Question: So I've been working on this for 2 days now, and I've gotten the basics of java.swing down (I hope, at least, as I started learning it to 2 days ago.)
Anyhow, I successfully loaded a background image, but I can't seem to get the foreground one to work. I'm not sure what code you'll need, so I'll post all of it. And while you take a look at it, did I set up my JPanels correctly? (specifically the allContent and fourRows ones.)
'''
import java.awt.*;
import java.awt.image.BufferedImage;
import java.io.File;
import java.io.IOException;
import java.io.InputStream;
import javax.imageio.ImageIO;
import javax.swing.*;
import java.util.*;
import junit.framework.Test;
public class MainFrame {
//Variables
private static final String IMAGE_PATH = "imageFolder/warlordsOrganizerBackground.png";
private static final String IMAGE_PATH2 = "imageFolder/warlordsLogo.png";
public static JFrame programFrame;
public static JLabel warlordsBackground;
public static JLabel warlordsLogo;
public static JPanel allContent;
public static JPanel fourRows;
public static JScrollPane scrollPane;
//Making the parts for the GUI
public static void createGUI(){
//programFrame Title and Layout
programFrame = new JFrame("Warlords Organizer");
programFrame.setLayout(new BorderLayout());
Icon backgroundIcon = new ImageIcon(IMAGE_PATH);
warlordsBackground = new JLabel(backgroundIcon);
File imageFile = new File(IMAGE_PATH);
File imageFile2 = new File(IMAGE_PATH2);
//Warlords Logo JLabel
Icon logoIcon = new ImageIcon(IMAGE_PATH2);
warlordsLogo = new JLabel(logoIcon);
//New JPanel for GridLayout
fourRows = new JPanel(new GridLayout(0,4));
fourRows.setLayout(new GridLayout());
//Makes the Initial BorderLayout (Using allContent JPanel)
allContent = new JPanel();
allContent.setLayout(new BorderLayout());
allContent.add(warlordsLogo, BorderLayout.NORTH);
allContent.setVisible(true);
allContent.add(fourRows, BorderLayout.CENTER);
//Add ScrollPane / MAKE SURE TO ADD TO new JScrollPane WHERE IT NEEDS TO BE / TEXT
scrollPane = new JScrollPane(allContent);
scrollPane.setHorizontalScrollBarPolicy(JScrollPane.HORIZONTAL_SCROLLBAR_NEVER);
scrollPane.setVerticalScrollBarPolicy(JScrollPane.VERTICAL_SCROLLBAR_ALWAYS);
scrollPane.setOpaque(false);
scrollPane.getViewport().setOpaque(false);
//JFrame programFrame Constructors
programFrame.setDefaultCloseOperation(JFrame.EXIT_ON_CLOSE);
programFrame.setContentPane(warlordsBackground);
programFrame.pack();
programFrame.setVisible(true);
programFrame.setResizable(false);
} // public static void createGUI() Closing
public static void main(String[] args) {
javax.swing.SwingUtilities.invokeLater(new Runnable() {
public void run() {
createGUI();
} //public void run() Closing
});
}
}
'''
And finally, my JScrollPane. I need to do something with that, so don't mind that.
I set up my project files like this, if it helps any -

After I get my image working, I'll need to figure out how to get custom fonts (the BEBAS__.ttf) so if you also have some resources for that, I'd appreciate it.
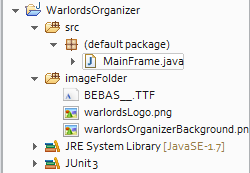
Answer: The way I see it (assuming the images are loading properly)...
You create the background image...
'''
warlordsBackground = new JLabel(backgroundIcon);
'''
And a little later, you set it as the content pane of the frame...
'''
programFrame.setContentPane(warlordsBackground);
'''
But you add nothing to it or the frame...
Now, the minor problem you may have, is 'JLabel' doesn't actually have a layout manager, so even if you did add anything to it, nothing would show up...
Try doing something more like...
'''
programFrame.setDefaultCloseOperation(JFrame.EXIT_ON_CLOSE);
programFrame.setContentPane(warlordsBackground);
programFrame.setLayout(new BorderLayout());
programFrame.add(scrollPane);
programFrame.pack();
programFrame.setVisible(true);
programFrame.setResizable(false);
'''
Now, based on your code, you seem to want to make the scroll pane transparent, but everything your adding to the scroll pane isn't. 'fourRows' and 'allContent' are both opaque...

The two images above are without scroll pane and with scroll pane. As you can see, the second image appears beneath the scroll pane (or through it).
The problem you have is the both 'fourRows' and 'allContent' are opaque (not transparent), meaning that when you add them to the scroll pane, despite the fact the scroll pane and view port are transparent, 'fourRows' and 'allContent' are going to block it.
You need to set 'fourRows' and 'allContent' to be transparent ('setOpaque(false)')